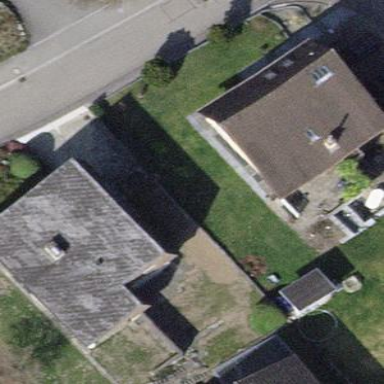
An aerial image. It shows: Detached building with saltbox roof shape.